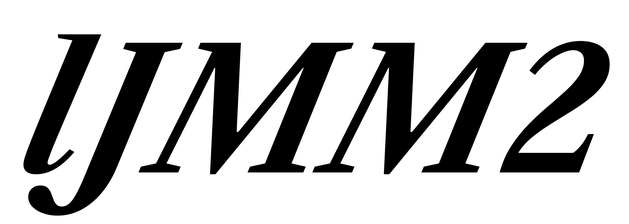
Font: LibreCaslonText-Italic_Bold_Italic